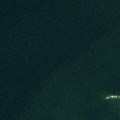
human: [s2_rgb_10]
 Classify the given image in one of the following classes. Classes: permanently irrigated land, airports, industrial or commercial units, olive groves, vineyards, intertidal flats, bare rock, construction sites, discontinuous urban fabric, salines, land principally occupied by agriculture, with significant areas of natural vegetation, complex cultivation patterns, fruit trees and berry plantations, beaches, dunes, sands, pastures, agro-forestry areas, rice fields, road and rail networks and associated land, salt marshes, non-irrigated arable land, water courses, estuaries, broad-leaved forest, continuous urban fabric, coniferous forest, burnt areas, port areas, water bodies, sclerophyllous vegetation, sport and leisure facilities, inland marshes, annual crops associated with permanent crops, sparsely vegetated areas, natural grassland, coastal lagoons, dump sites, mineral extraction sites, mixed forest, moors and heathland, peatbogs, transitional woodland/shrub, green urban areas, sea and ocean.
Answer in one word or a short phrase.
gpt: sea and ocean